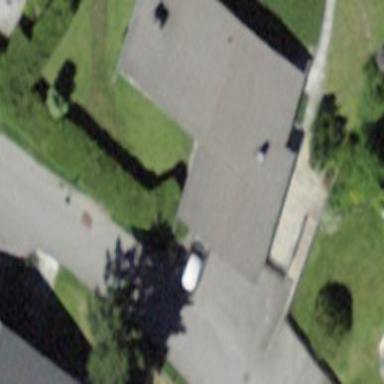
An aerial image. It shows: Chalet building.